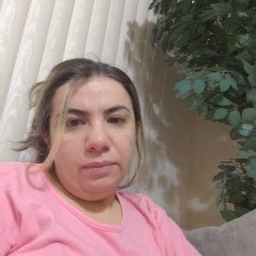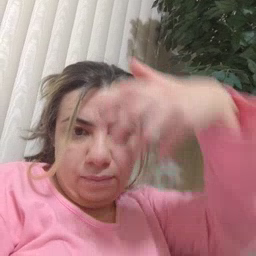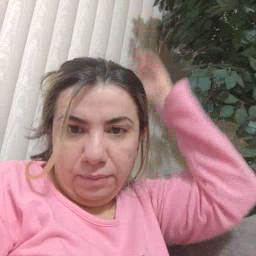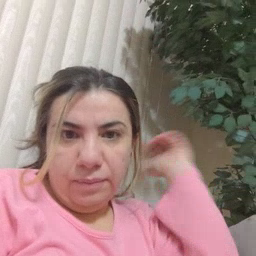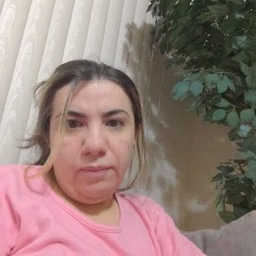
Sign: lion